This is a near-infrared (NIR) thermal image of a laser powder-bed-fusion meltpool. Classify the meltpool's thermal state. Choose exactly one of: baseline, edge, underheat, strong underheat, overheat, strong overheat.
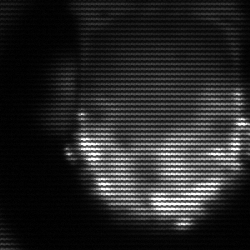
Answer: baseline